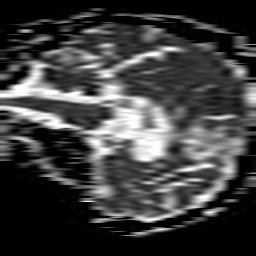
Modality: ADC
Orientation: sagittal
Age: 85
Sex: male
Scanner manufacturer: philips
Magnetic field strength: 1.5 T
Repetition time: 3.542 s
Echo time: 0.09411 s